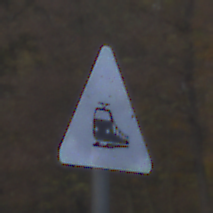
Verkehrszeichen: Bahnuebergang
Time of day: SunriseSunset
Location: Outdoor (Nature)
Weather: PartlyCloudy
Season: Autumn
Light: Natural